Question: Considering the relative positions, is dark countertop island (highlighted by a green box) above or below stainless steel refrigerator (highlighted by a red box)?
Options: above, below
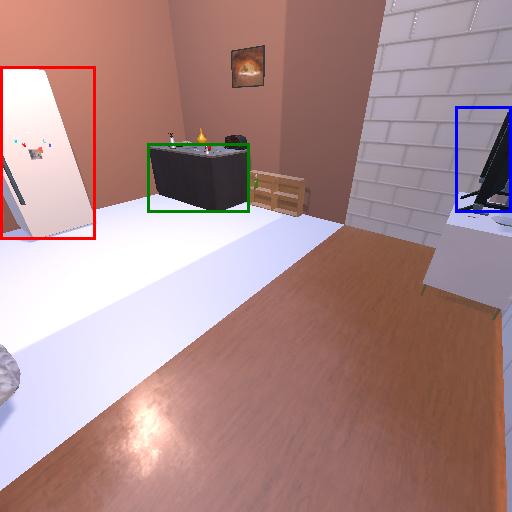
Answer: above